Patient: sex M, age 64
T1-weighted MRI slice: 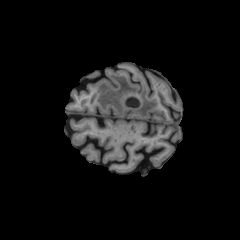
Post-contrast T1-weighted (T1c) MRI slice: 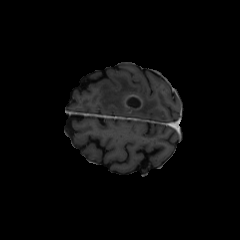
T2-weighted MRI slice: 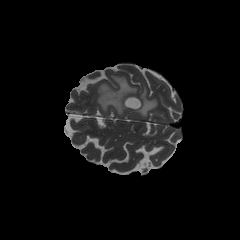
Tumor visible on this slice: yes
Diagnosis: Glioblastoma, IDH-wildtype
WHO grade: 4